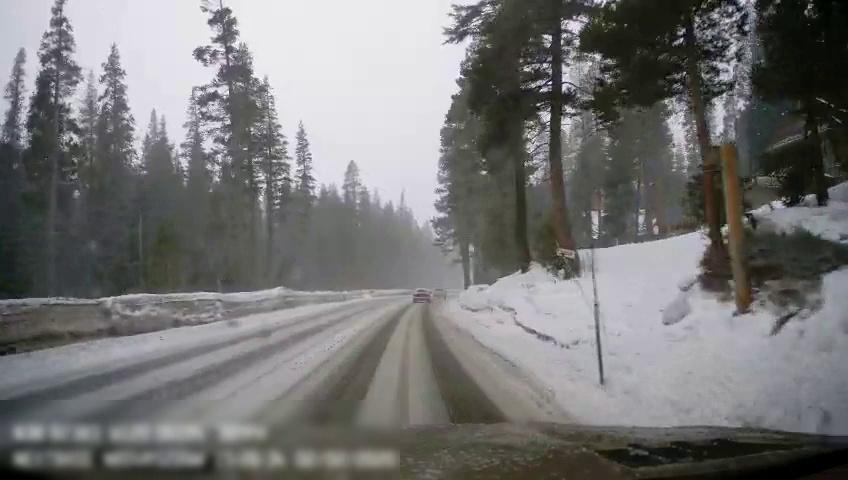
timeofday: Day
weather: Snowy
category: Drivable Space
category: Vehicles | Car
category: Vehicles | SUV